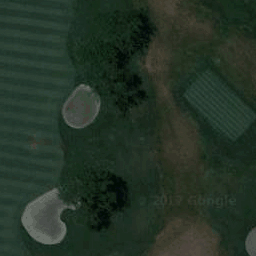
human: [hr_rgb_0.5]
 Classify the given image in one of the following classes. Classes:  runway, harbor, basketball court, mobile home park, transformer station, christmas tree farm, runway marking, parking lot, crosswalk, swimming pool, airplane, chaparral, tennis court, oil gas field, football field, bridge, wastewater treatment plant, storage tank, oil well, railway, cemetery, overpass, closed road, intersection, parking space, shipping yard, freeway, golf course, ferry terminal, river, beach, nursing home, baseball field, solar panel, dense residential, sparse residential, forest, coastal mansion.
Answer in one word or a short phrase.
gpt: golf course